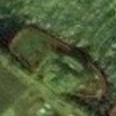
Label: civil